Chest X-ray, AP view. Patient: 20 years old, sex M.
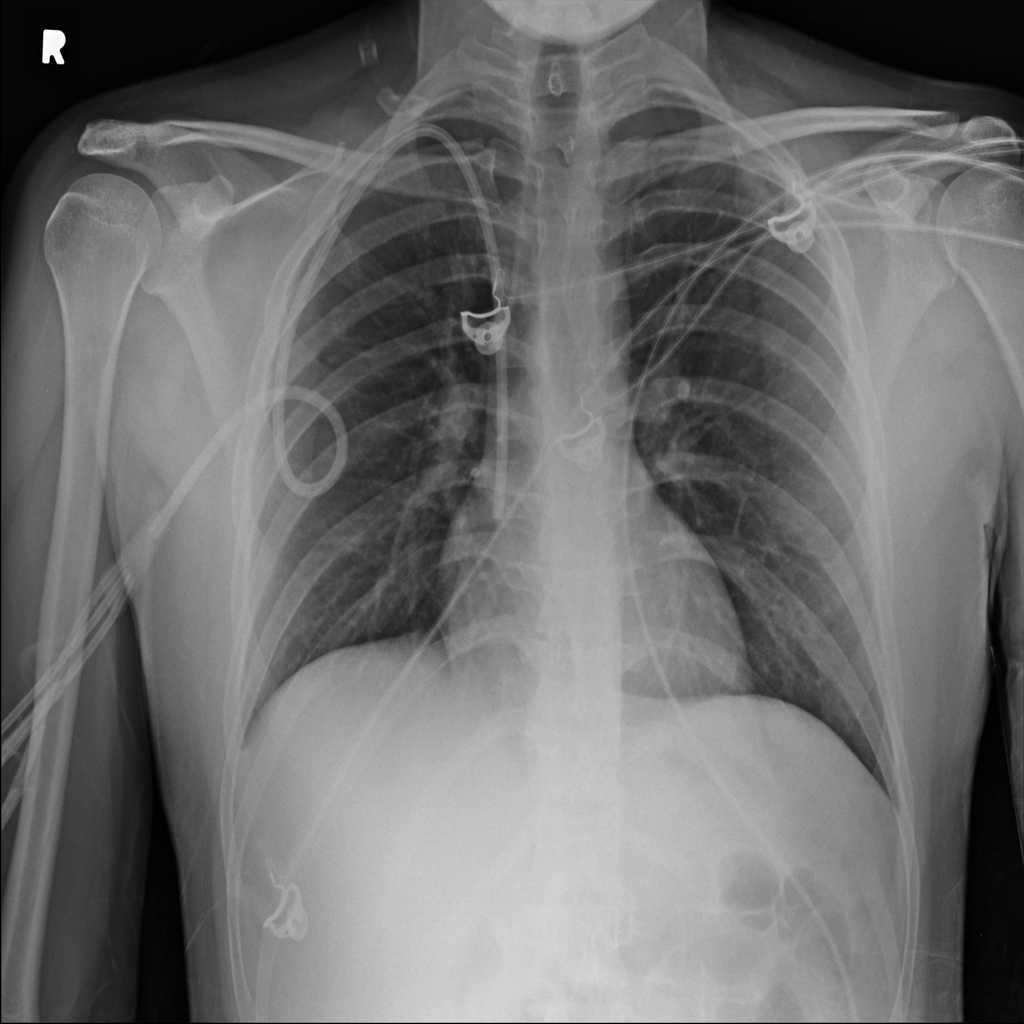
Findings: No Finding